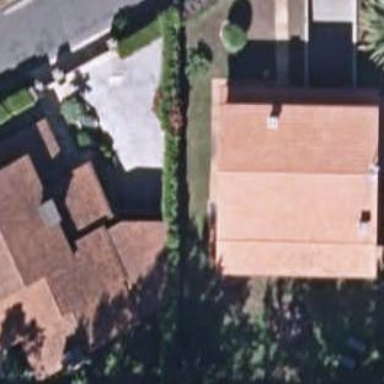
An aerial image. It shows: Simple and straightforward house.